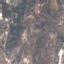
Label: HerbaceousVegetation